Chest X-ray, PA view. Patient: 31 years old, sex M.
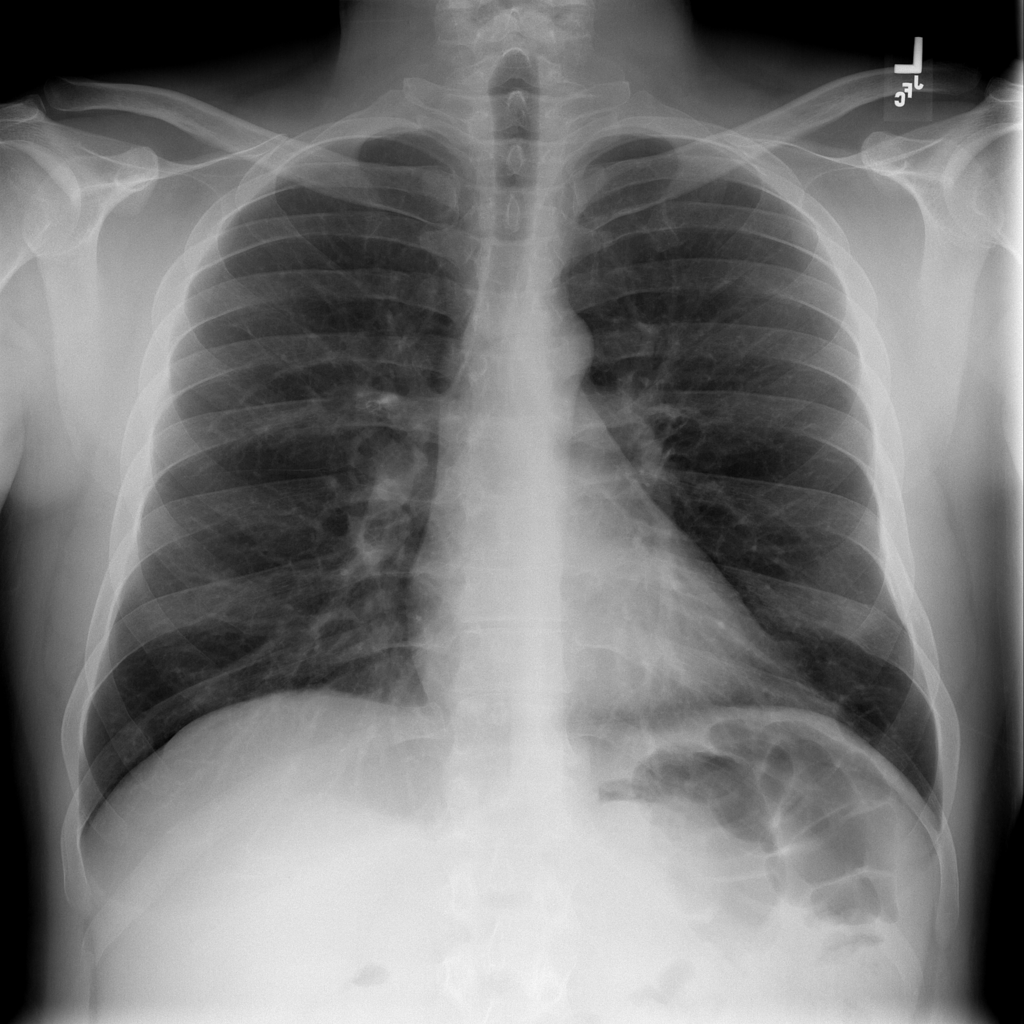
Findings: No Finding